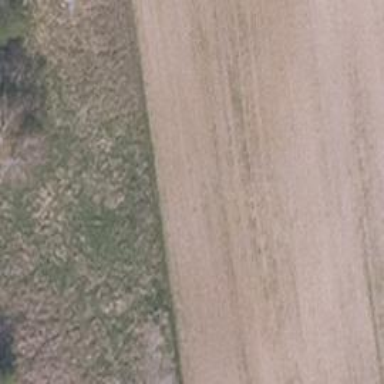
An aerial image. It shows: Hunting stand.